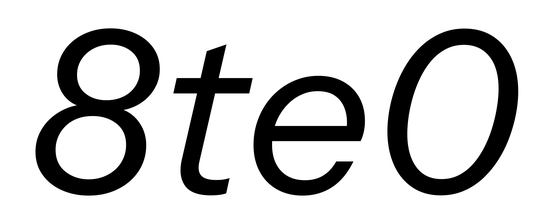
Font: InstrumentSans-Italic_Italic